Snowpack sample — Buffalo Mountain, Silverthorne, Colorado, USA (2/22/26, 2:02 PM MST)
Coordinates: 39.622, -106.113
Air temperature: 33 °F
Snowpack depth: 63 cm
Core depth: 10 cm
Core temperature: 32 °F
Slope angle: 11°, slope face: 116°
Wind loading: low
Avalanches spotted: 0
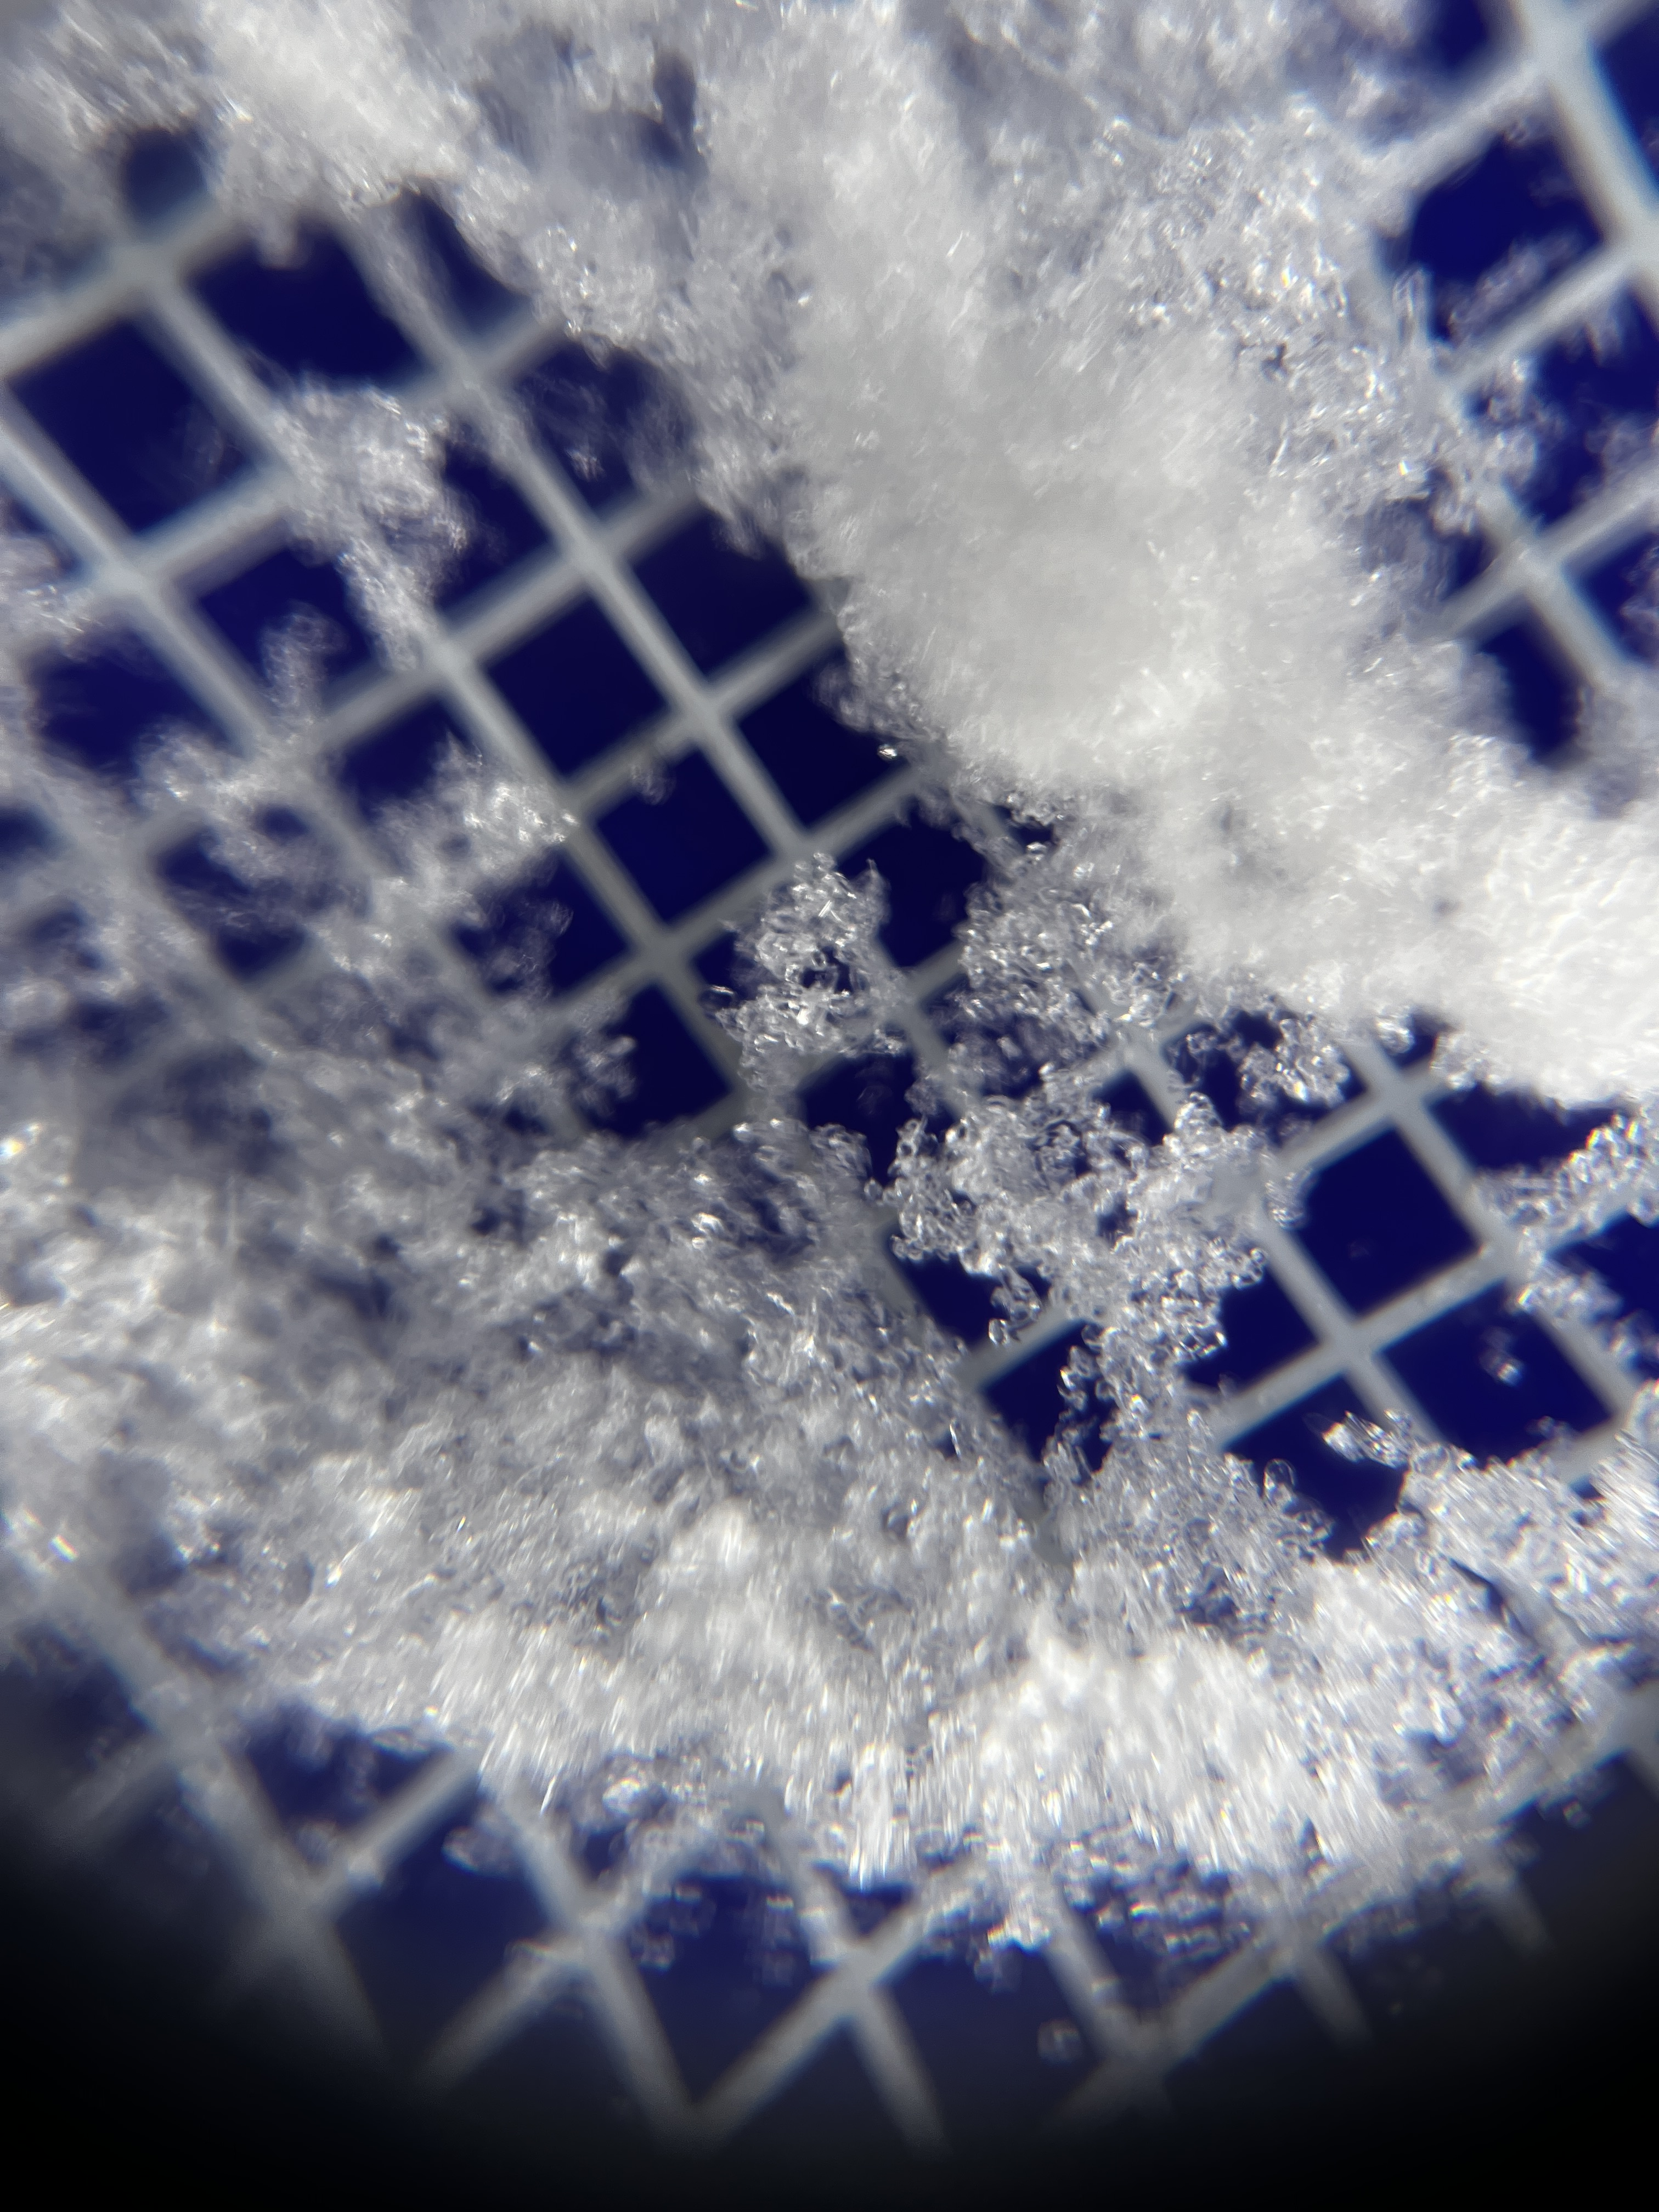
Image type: magnified_profile
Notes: In a firebreak similar to site 1, minimal wind loading with no spotted avalanches (not many faces in view though)